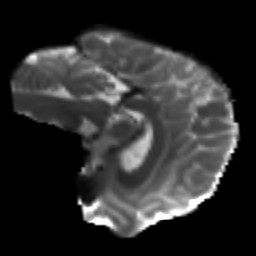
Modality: T2w
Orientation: sagittal
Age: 25
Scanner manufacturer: siemens
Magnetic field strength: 3 T
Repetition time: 4.52 s
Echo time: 0.084 s